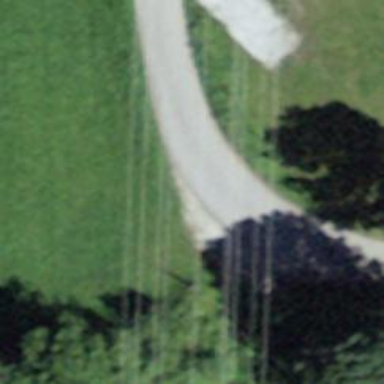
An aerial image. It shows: Wayside cross with historic significance.